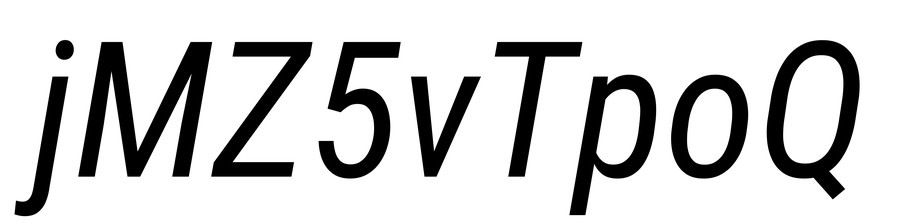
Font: Roboto-Italic_Condensed_Italic